Field crop: tomato
Growth stage: 1
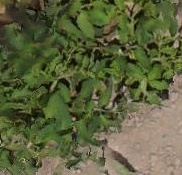
Species: tomato